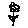
Label: flower